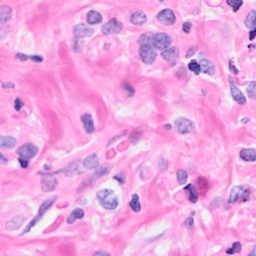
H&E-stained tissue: Breast